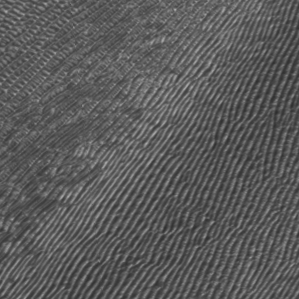
Label: frost